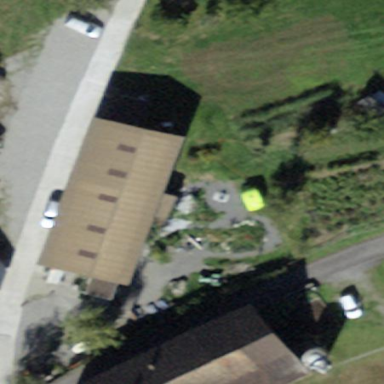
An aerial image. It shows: Farm auxiliary building.